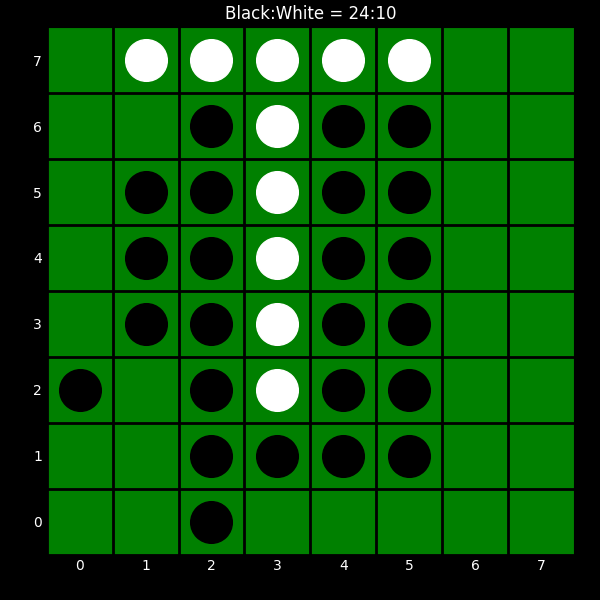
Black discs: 24
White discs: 10